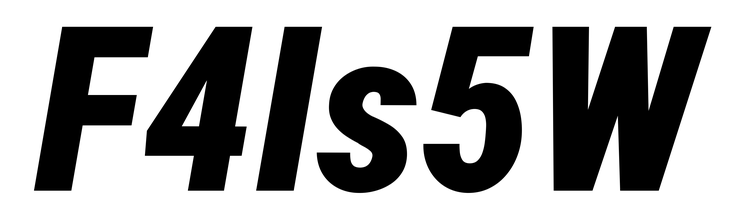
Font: Roboto-Italic_Condensed_Black_Italic